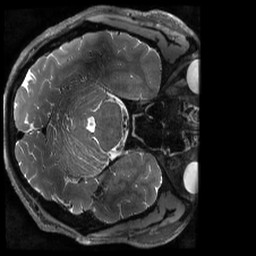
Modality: T2w
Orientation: axial
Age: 27
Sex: male
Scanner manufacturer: siemens
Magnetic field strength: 7 T
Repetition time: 2.65 s
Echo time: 0.142 s